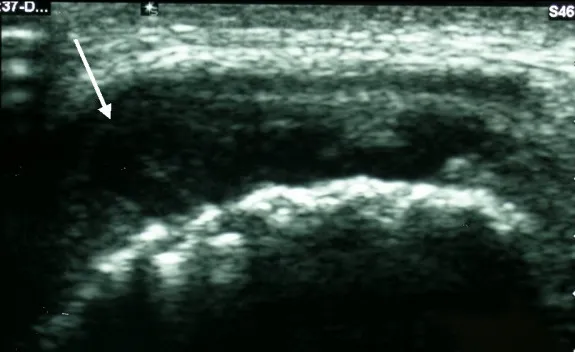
Ultrasound examination of the right elbow. This confirms the presence of a hypoechoic joint effusion (arrowed).
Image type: radiology (ultrasound)